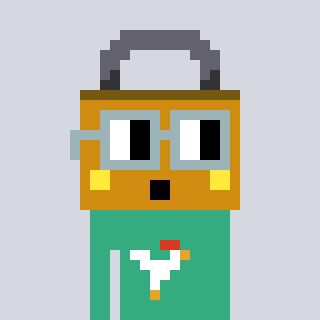
a pixel art character with square dark gray glasses, a lock-shaped head and a teal-colored body on a cool background